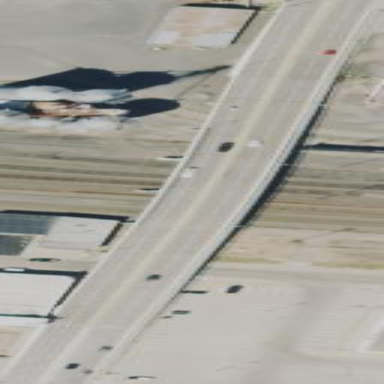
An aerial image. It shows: Man-made bridge.